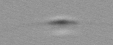
Label: Cylindrotheca_morphotype1